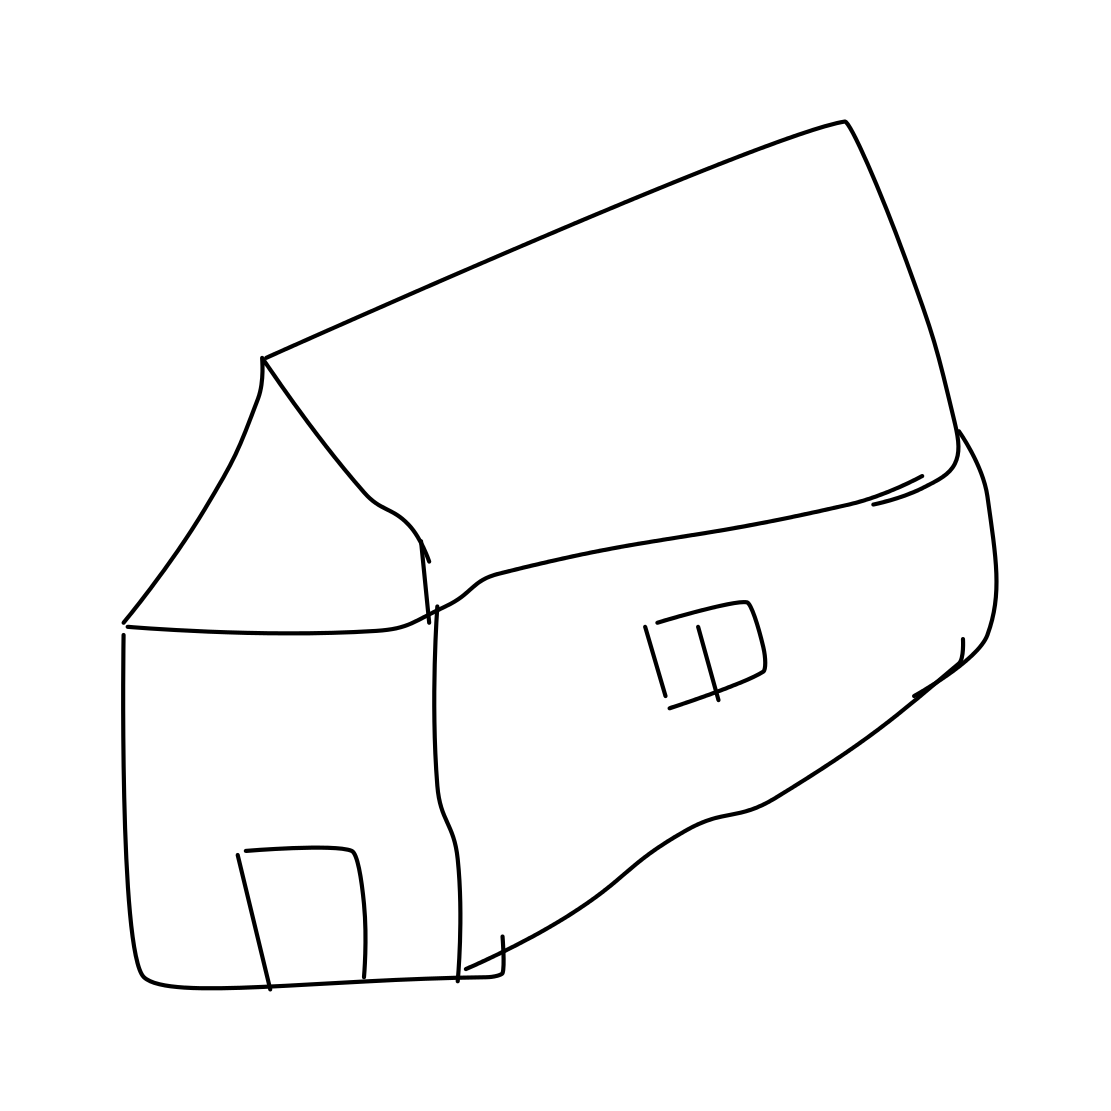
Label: house